【题型】填空题　【知识点】立体几何　【难度】medium
如图，在棱长为 1 的正方体 \(ABCD-A_1B_1C_1D_1\) 中，\(P\)、\(Q\)、\(R\) 在棱 \(AB\)、\(BC\)、\(BB_1\) 上，且 \(PB = \frac{1}{2}\)，\(QB = \frac{1}{3}\)，\(RB = \frac{1}{4}\)，以 \(\triangle PQR\) 为底面作一个三棱柱 \(PQR-P_1Q_1R_1\)，使点 \(P_1\)，\(Q_1\)，\(R_1\) 分别在平面 \(A_1ADD_1\)、\(D_1DCC_1\)、\(A_1B_1C_1D_1\) 上，则这个三棱柱的侧棱长为 \underline{\quad\quad}.

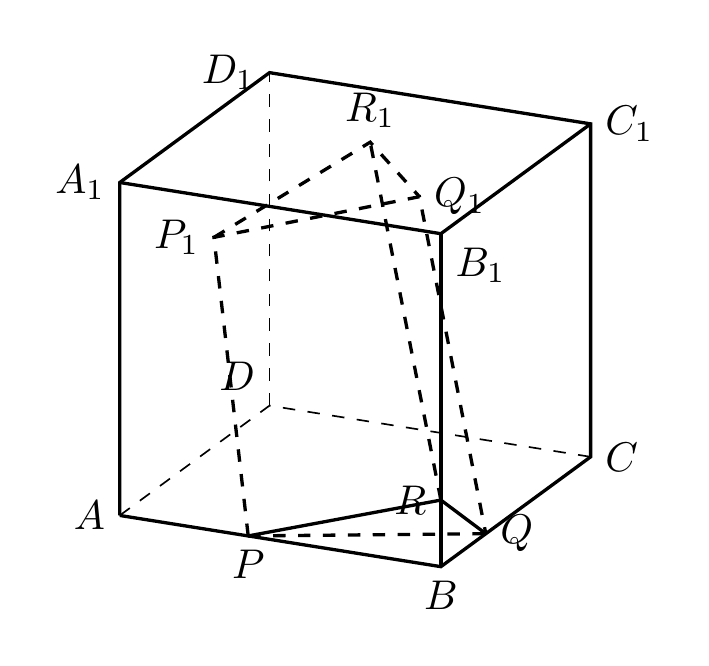
【解答】
【答案】\(\frac{\sqrt{181}}{12}\)

【分析】建立空间直角坐标系，写出点的坐标，根据三棱柱中向量相等得到 \(P\) 坐标，进而得到 \(\overrightarrow{PP_1}\) 的坐标，从而得到侧棱 \(PP_1\) 的长度，即得答案.

【解答】解：以 \(D\) 为原点，以 \(DA\)，\(DC\)，\(DD_1\) 所在直线为 \(x\)，\(y\)，\(z\) 轴，建立空间直角坐标系，

则 \(P\left(1,\frac{1}{2},0\right)\)，\(Q\left(\frac{2}{3},1,0\right)\)，\(R\left(1,1,\frac{1}{4}\right)\)，\(P_1(x_1,0,z_1)\)，\(Q_1(0,y_2,z_1)\)，\(R_1(x_3,y_3,1)\)，

则 \(\overrightarrow{PQ} = \left(-\frac{1}{3},\frac{1}{2},0\right)\)，\(\overrightarrow{PR} = \left(0,\frac{1}{2},\frac{1}{4}\right)\)，\(\overrightarrow{P_1Q_1} = (-x_1,y_2,0)\)，\(\overrightarrow{P_1R_1} = (0,y_3,1-z_1)\)，

由三棱柱可知 \(\overrightarrow{P_1Q_1} = \overrightarrow{PQ}\)，

即 \((-x_1,y_2,0) = \left(-\frac{1}{3},\frac{1}{2},0\right)\)，

所以 \(x_1 = \frac{1}{3}\)，\(y_2 = \frac{1}{2}\)，

\(\overrightarrow{P_1R_1} = \overrightarrow{PR}\)，

即 \((0,y_3,1-z_1) = \left(0,\frac{1}{2},\frac{1}{4}\right)\)，

所以 \(y_3 = \frac{1}{2}\)，\(z_1 = \frac{3}{4}\)，

所以 \(P_1\left(\frac{1}{3},0,\frac{3}{4}\right)\)，

所以 \(\overrightarrow{PP_1} = \left(-\frac{2}{3},-\frac{1}{2},\frac{3}{4}\right)\)，

故这个三棱柱的侧棱长为 \(PP_1 = \sqrt{\left(-\frac{2}{3}\right)^2 + \left(-\frac{1}{2}\right)^2 + \left(\frac{3}{4}\right)^2} = \frac{\sqrt{181}}{12}\).

故答案为：\(\frac{\sqrt{181}}{12}\).
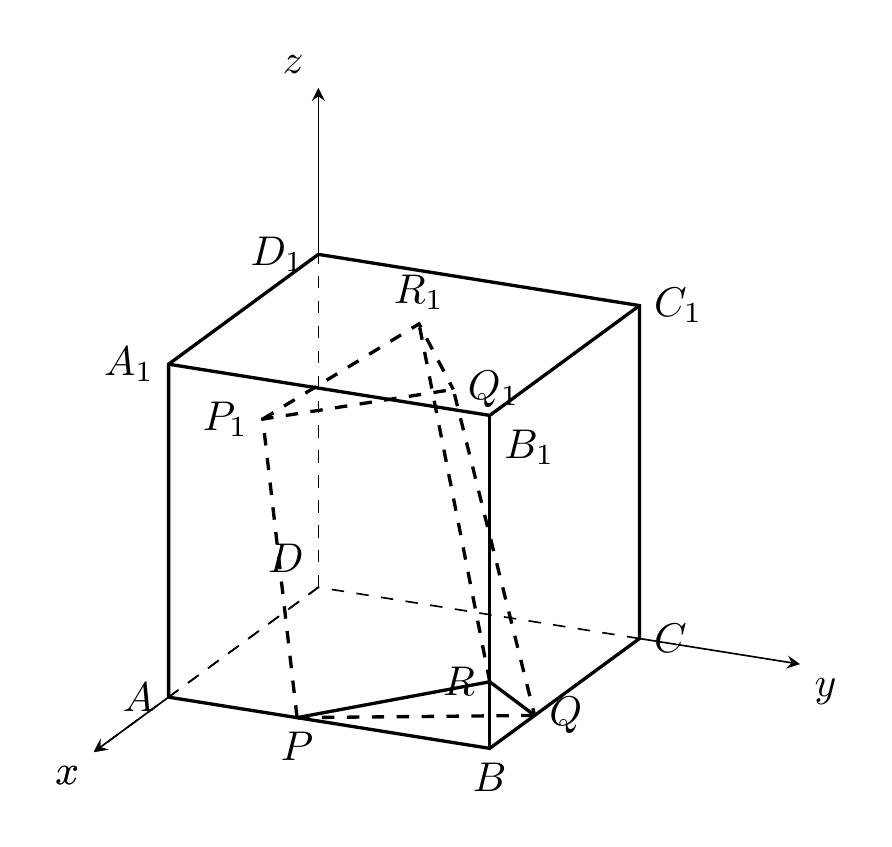